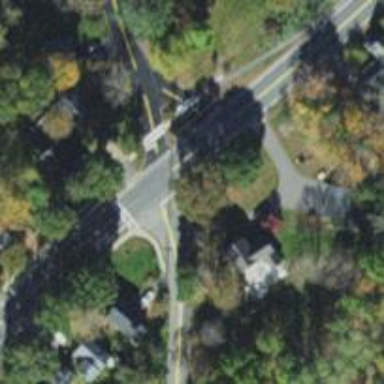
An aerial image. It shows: Road with stop sign.